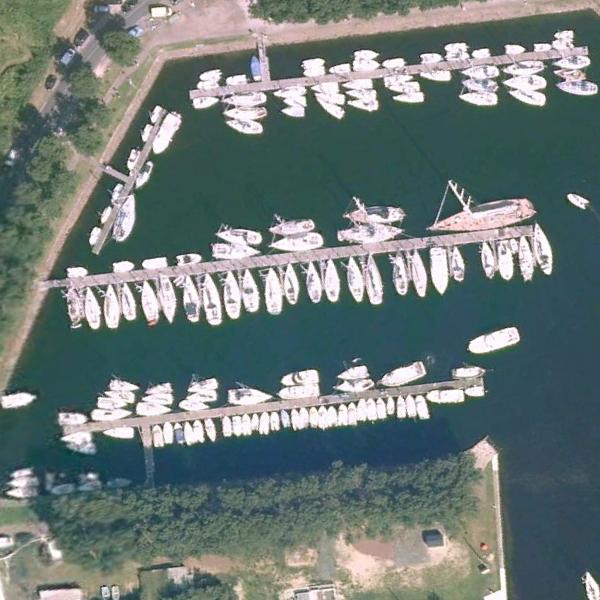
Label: Port